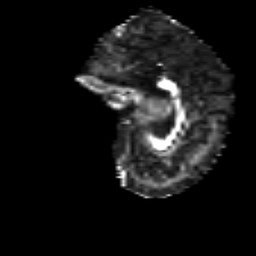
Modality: FA
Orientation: sagittal
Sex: male
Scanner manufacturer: siemens
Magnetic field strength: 3 T
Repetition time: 5 s
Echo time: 0.071 s